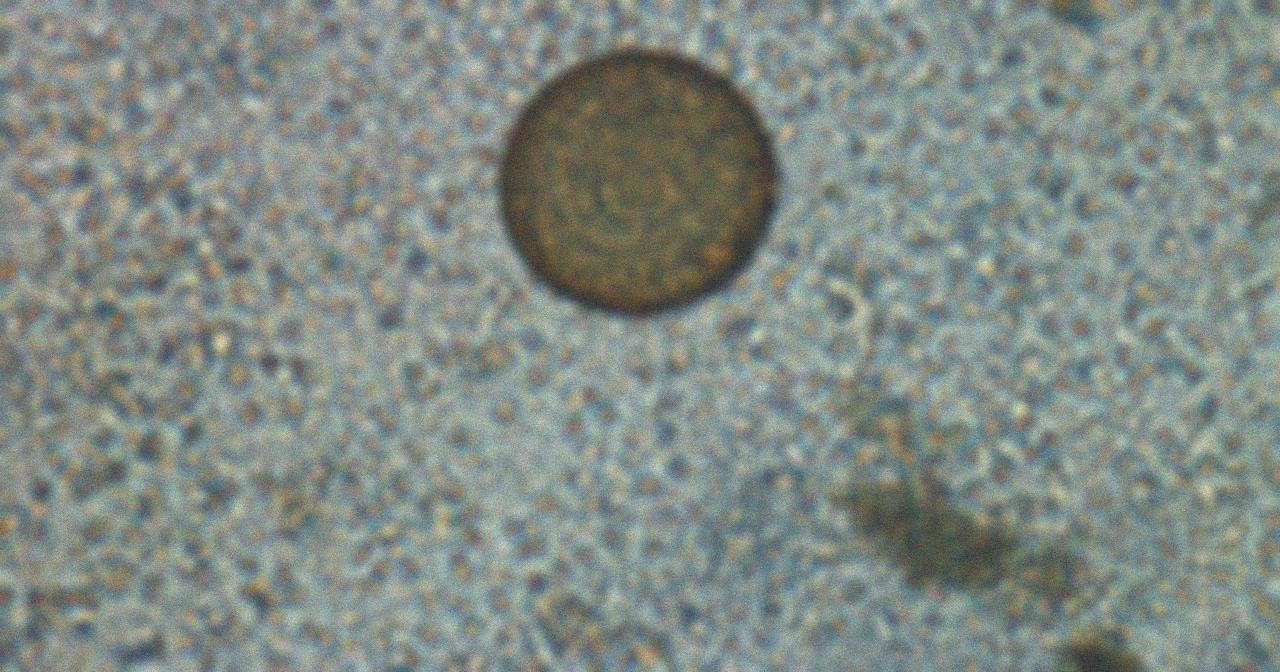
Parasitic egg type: Hymenolepis diminuta